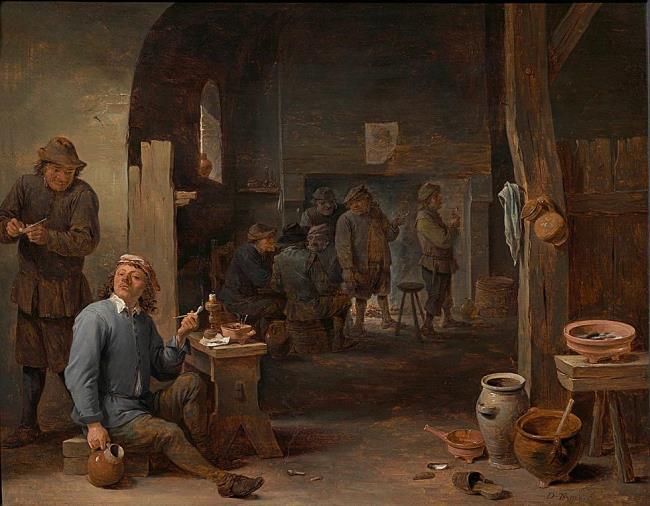
Title: Peasants smoking in an interior
Artist: David Teniers (II)
Earliest date: 1650
Latest date: 1650
Genre: painting
Iconography: Tobacco
Keywords: genre, interior view, company of peasants, peasant, smoking (activity), drinking, jug (vessel), storage jar, fire pot, ewer (vessel), saucepan, fireplace, tobacco, pipe